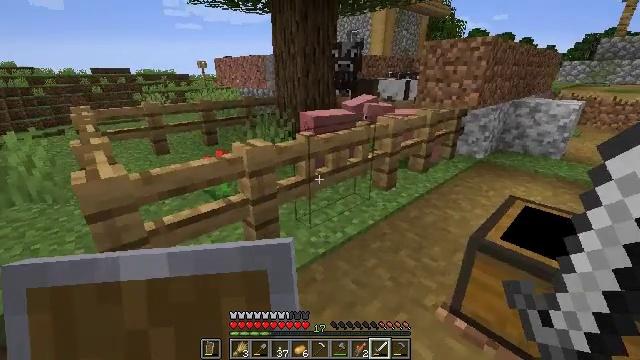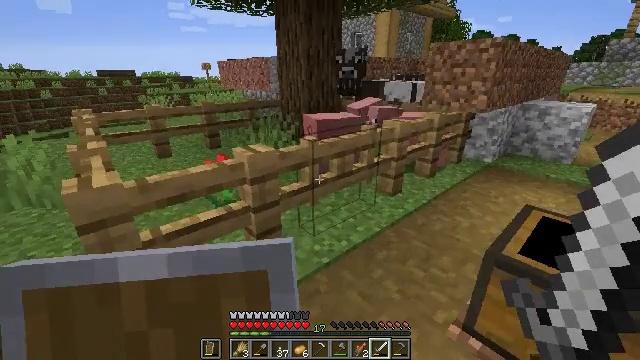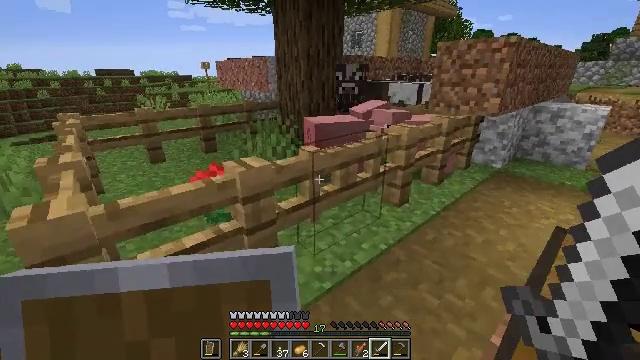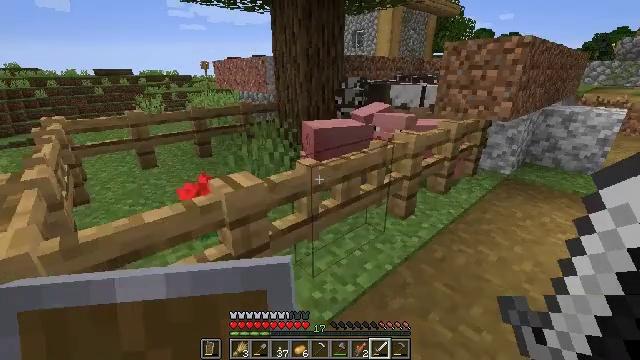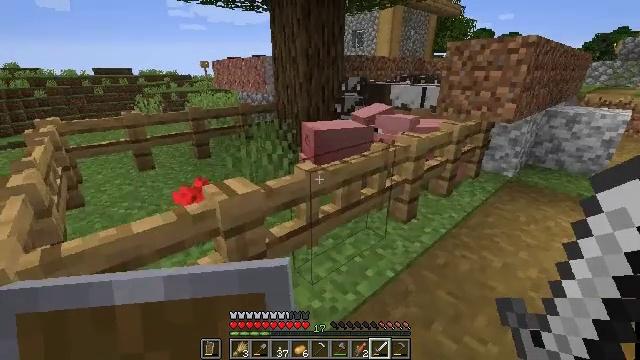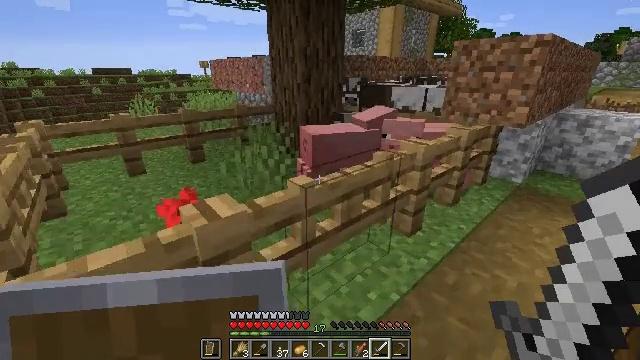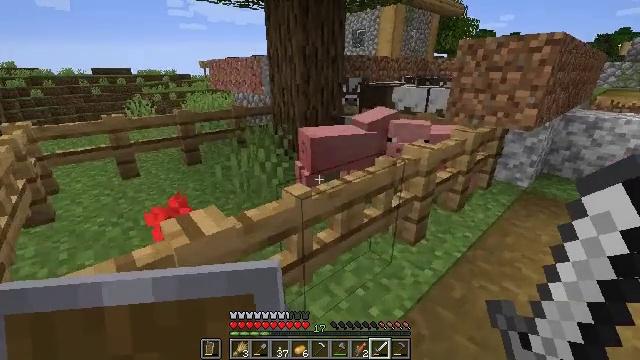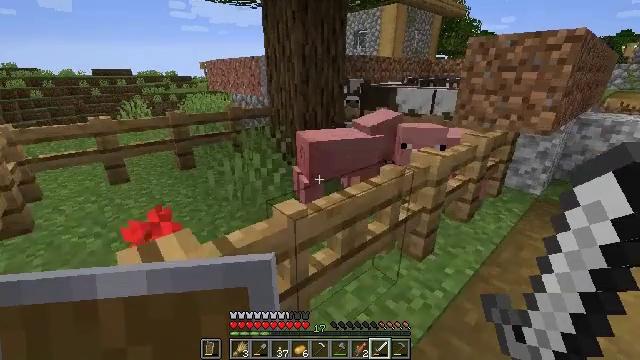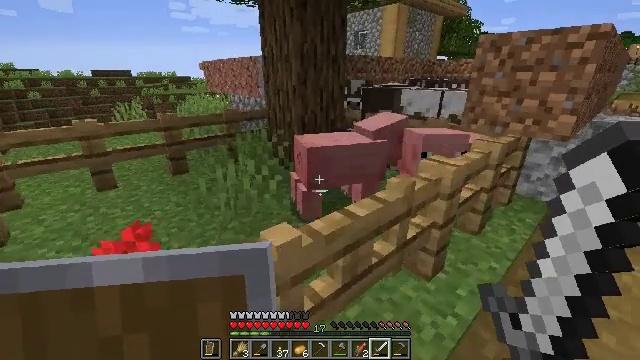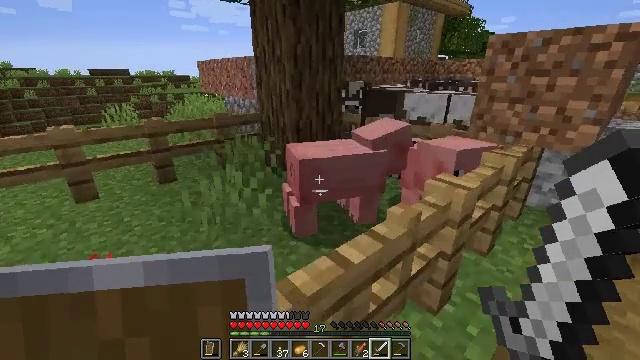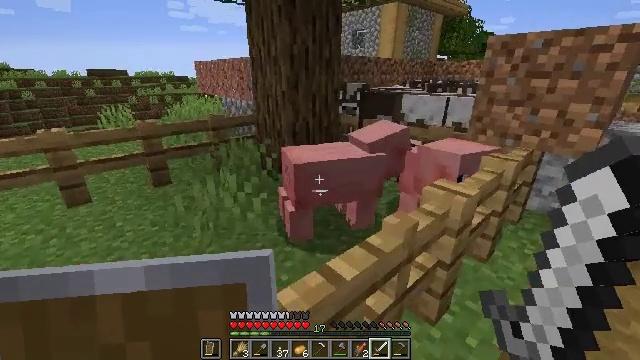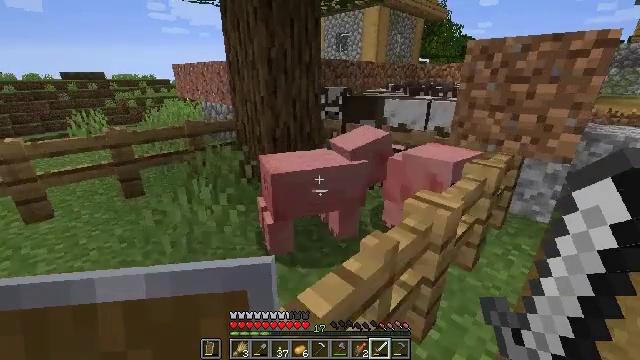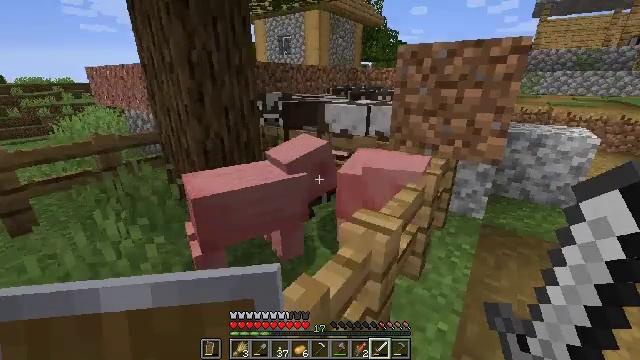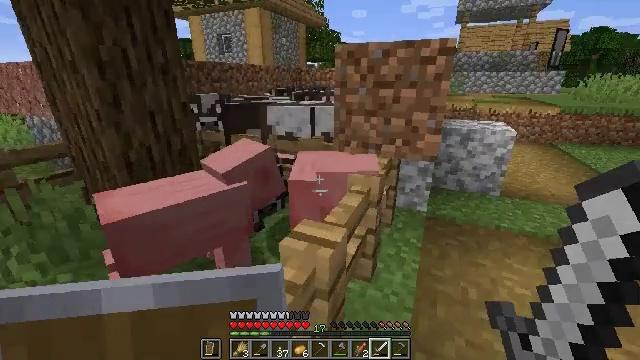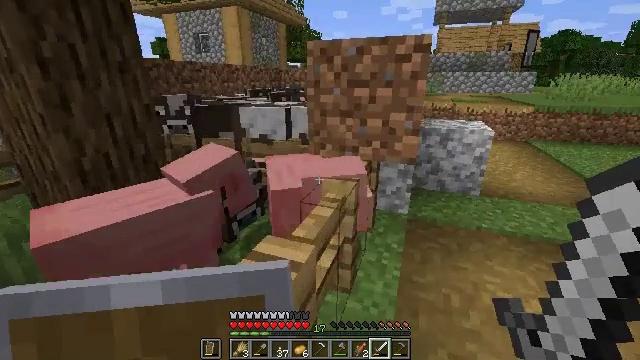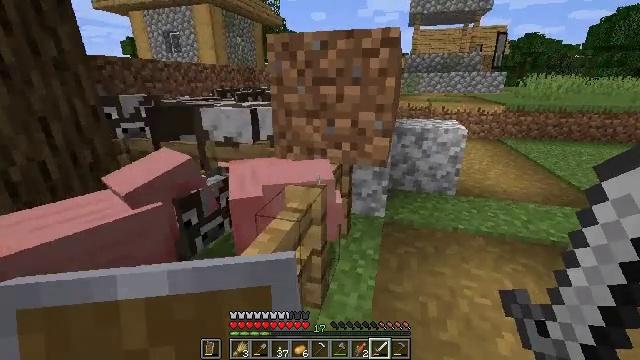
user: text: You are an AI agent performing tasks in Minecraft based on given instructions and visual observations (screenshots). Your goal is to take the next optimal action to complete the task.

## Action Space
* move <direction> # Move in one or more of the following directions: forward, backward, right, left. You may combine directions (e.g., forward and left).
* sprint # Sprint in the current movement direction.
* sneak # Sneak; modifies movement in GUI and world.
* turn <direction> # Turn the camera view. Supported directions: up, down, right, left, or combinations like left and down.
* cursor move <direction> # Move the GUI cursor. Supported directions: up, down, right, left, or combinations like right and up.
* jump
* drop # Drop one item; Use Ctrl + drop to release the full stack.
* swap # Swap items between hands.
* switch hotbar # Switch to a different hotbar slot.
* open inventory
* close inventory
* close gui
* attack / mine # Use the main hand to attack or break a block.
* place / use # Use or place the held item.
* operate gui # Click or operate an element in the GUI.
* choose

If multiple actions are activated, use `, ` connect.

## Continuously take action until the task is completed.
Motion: motion action
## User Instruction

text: Break the mature wheat plants.
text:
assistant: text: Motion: move forward
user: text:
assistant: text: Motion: move forward
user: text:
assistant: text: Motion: move forward
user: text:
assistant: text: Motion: move forward
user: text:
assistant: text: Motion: move forward
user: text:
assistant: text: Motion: move forward
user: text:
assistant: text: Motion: move forward
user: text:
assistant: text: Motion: move forward
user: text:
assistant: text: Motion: move forward and move right
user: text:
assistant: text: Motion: move forward and move right
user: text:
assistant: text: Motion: move forward and move right, turn right
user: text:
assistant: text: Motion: move forward and move right, turn right
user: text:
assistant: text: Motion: move forward and move right, turn right
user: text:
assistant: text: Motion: move forward and move right, turn right
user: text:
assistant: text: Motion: move forward and move right, turn right
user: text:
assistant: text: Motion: move forward and move right, turn right
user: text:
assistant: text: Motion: move forward and move right
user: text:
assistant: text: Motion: move forward and move right
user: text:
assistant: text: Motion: move forward and move right
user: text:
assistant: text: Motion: move forward and move right
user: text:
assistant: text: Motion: move forward and move right, turn left
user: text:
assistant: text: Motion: move forward and move right, turn left
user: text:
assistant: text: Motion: move forward and move right, turn left
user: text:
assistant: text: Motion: move forward and move right, turn left
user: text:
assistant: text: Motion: move forward and move right
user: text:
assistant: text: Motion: move forward
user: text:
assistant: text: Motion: move forward
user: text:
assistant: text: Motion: move forward
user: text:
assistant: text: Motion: move forward
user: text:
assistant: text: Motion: move forward